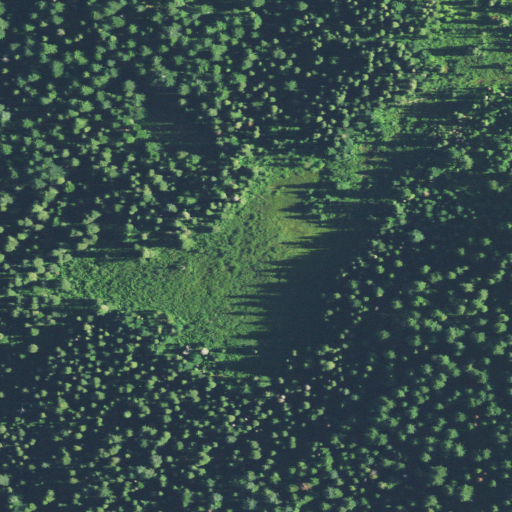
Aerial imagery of plain(s) in Oregon named Smith Prairie containing evergreen forest, woody wetlands, and herbaceous wetlands